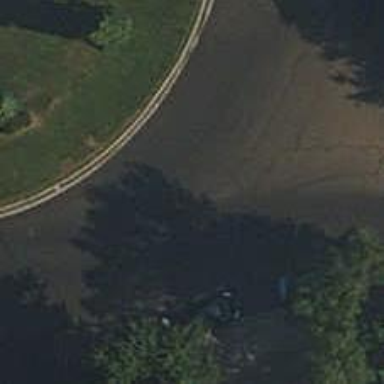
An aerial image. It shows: Residential road with asphalt surface leading to roundabout.